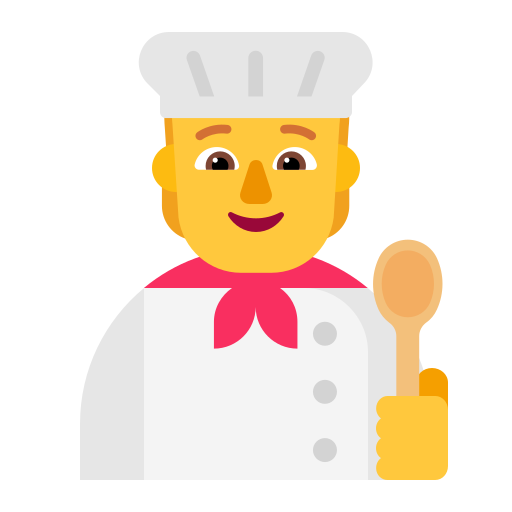
cook flat default